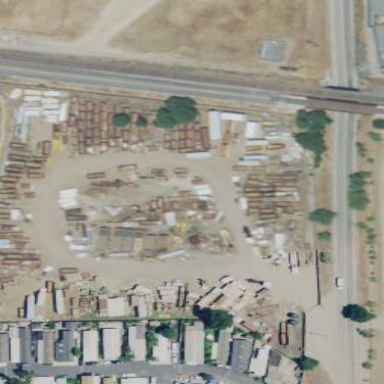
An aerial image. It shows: Scrap yard located in industrial area.